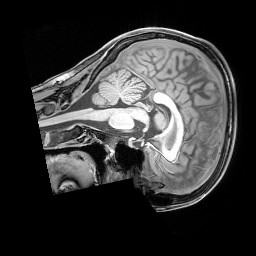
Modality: T1w
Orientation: sagittal
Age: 25
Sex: female
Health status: healthy
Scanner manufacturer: siemens
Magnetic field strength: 3 T
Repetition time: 1.65 s
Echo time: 0.00182 s